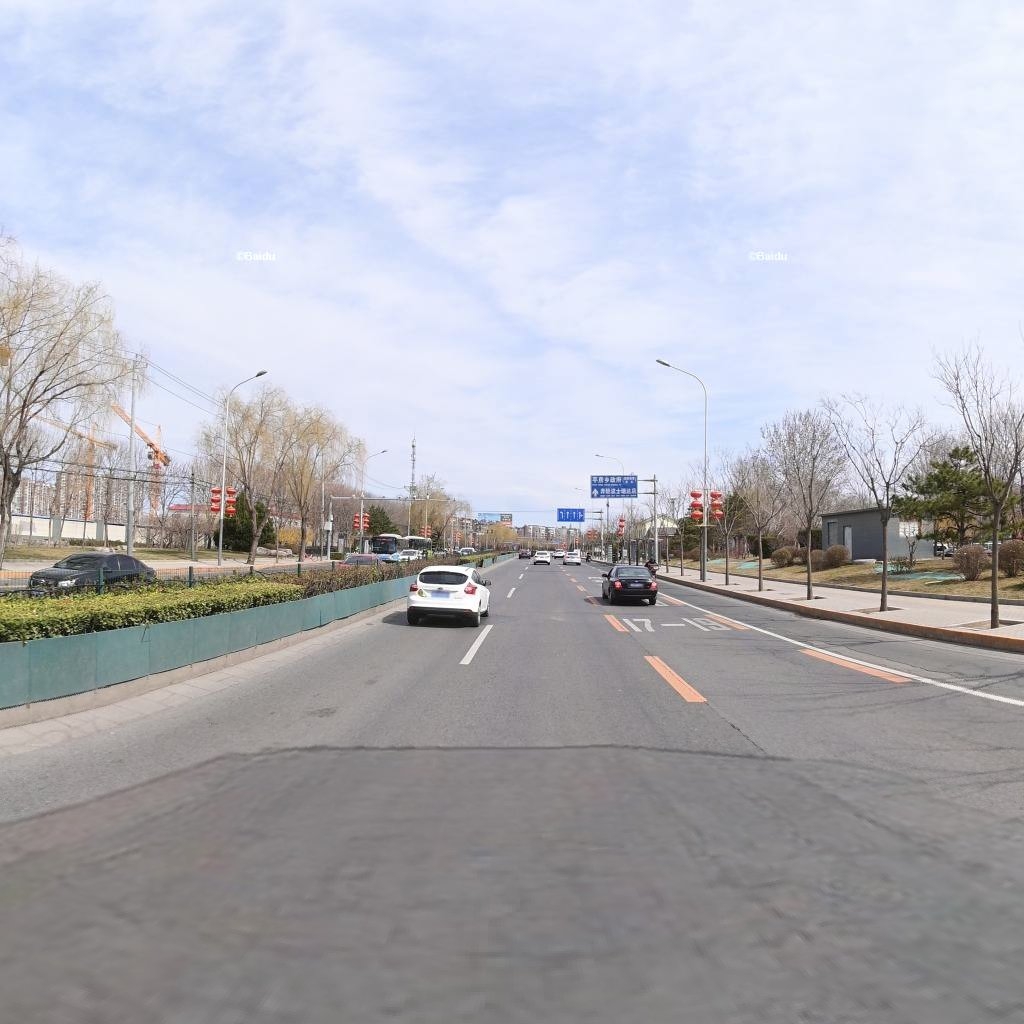
Region: Chaoyang
Road damage annotations: longitudinal crack